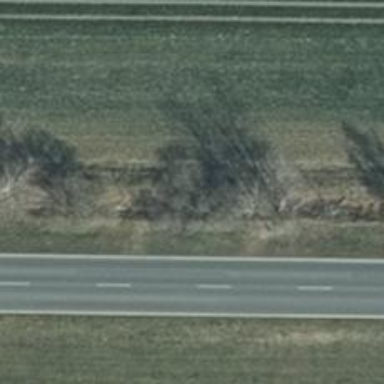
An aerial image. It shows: Deciduous broadleaved tree.